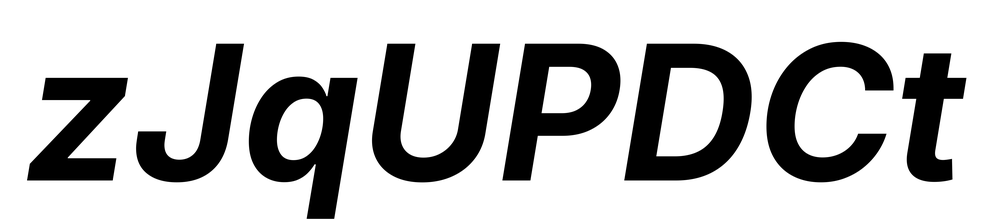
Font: Inter-Italic_Bold_Italic